Interaction volume radius: 5 \u00c5
Interaction volume height: 15 \u00c5
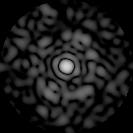
Disorder parameter: 0.8652